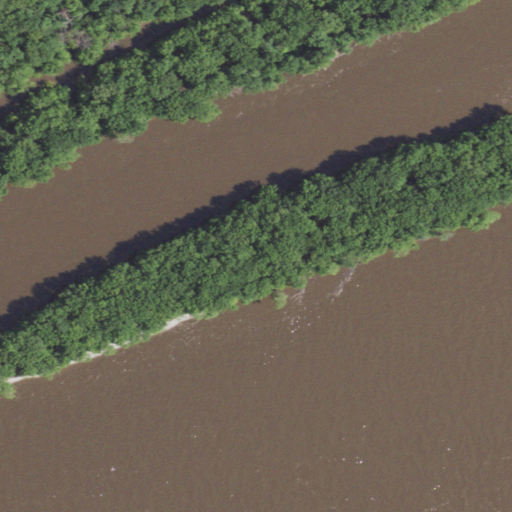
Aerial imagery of island in Iowa named Albany Island containing open water, woody wetlands, mixed forest, grassland, and herbaceous wetlands